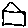
Label: house